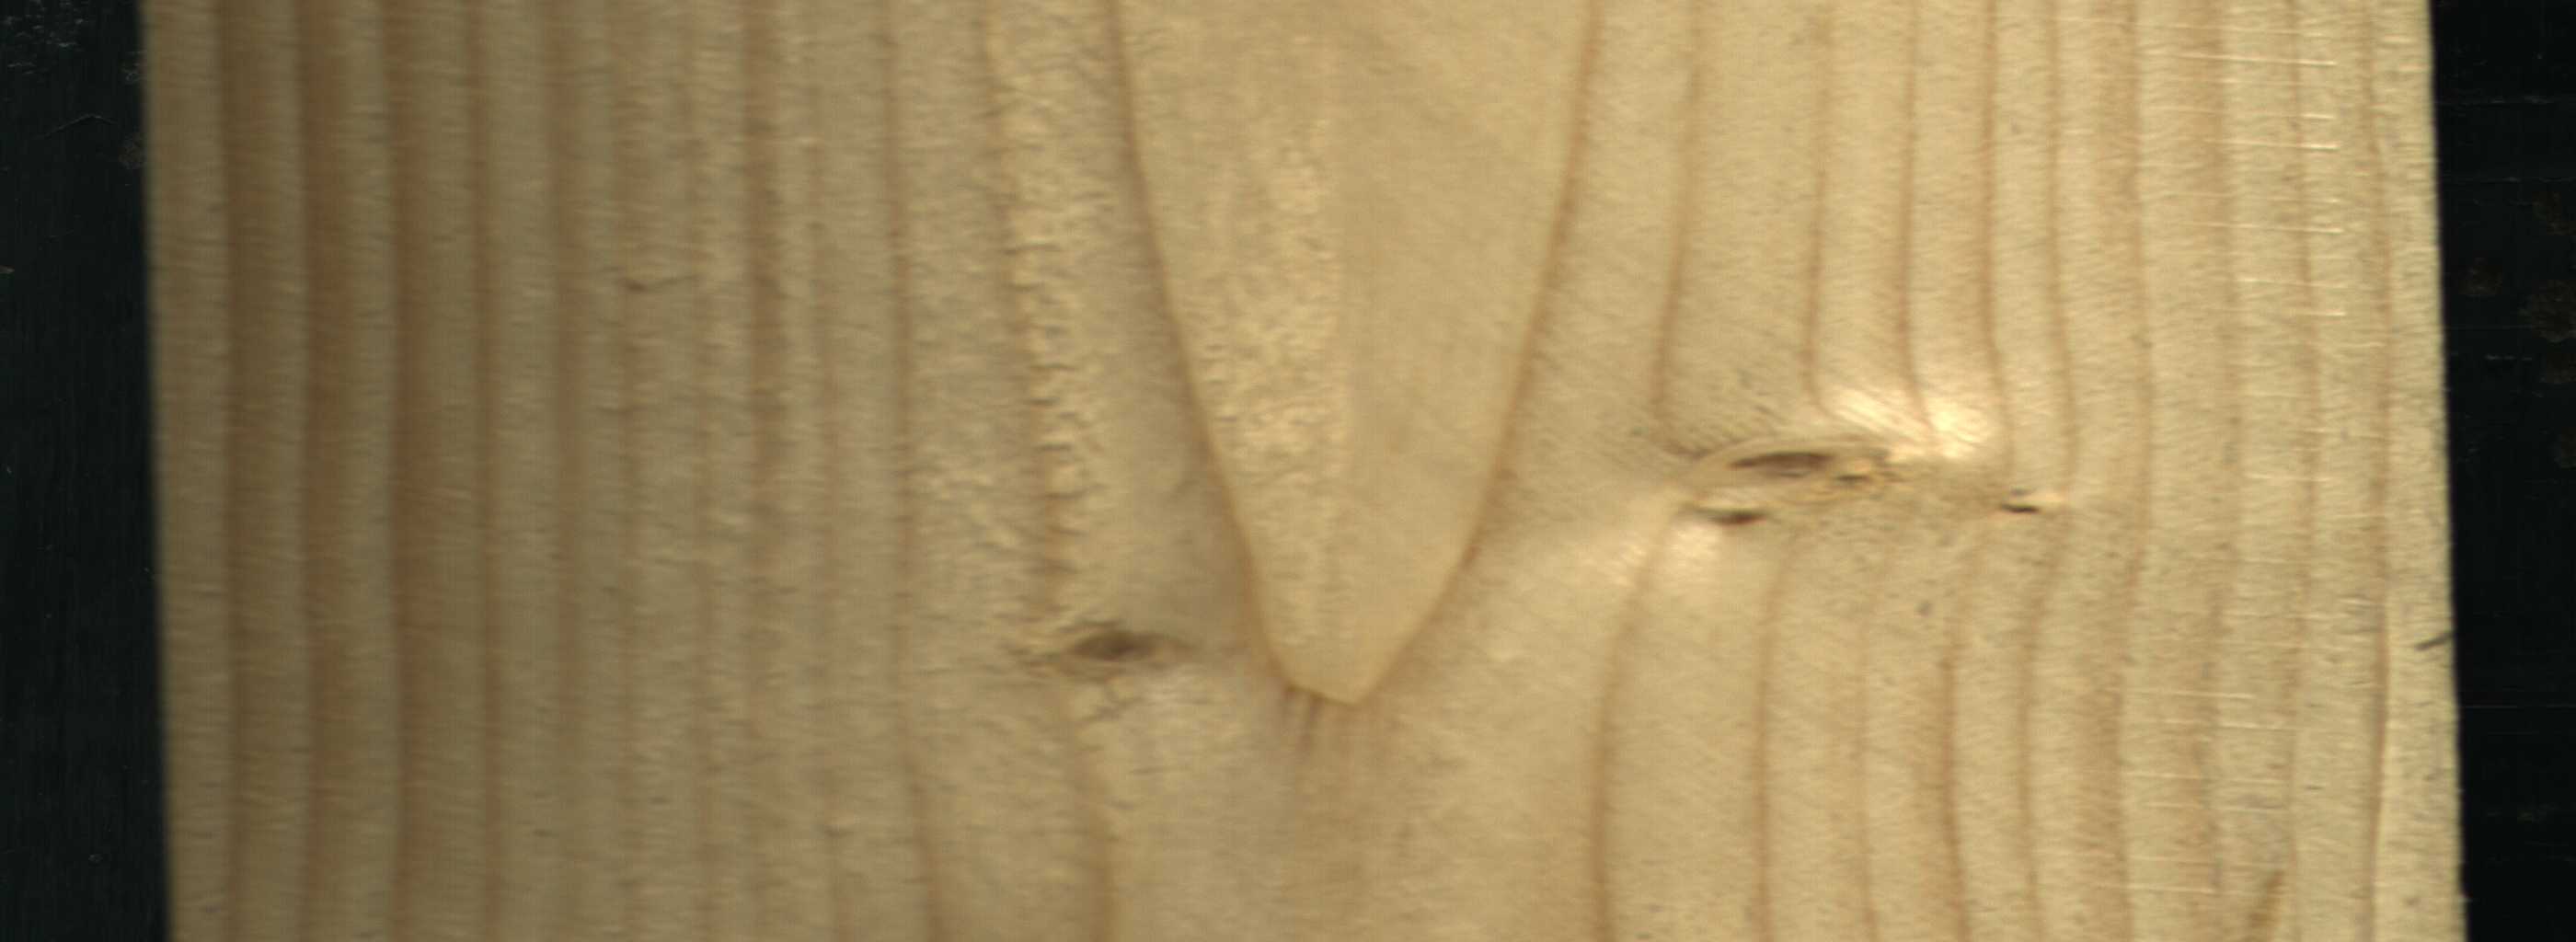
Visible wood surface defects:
Live_Knot
Live_Knot